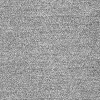
Atmospheric dust classification: dusty